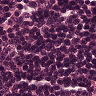
Metastatic tissue present: no